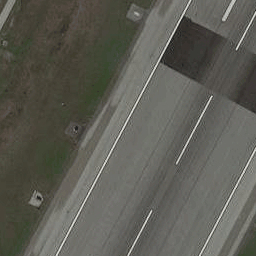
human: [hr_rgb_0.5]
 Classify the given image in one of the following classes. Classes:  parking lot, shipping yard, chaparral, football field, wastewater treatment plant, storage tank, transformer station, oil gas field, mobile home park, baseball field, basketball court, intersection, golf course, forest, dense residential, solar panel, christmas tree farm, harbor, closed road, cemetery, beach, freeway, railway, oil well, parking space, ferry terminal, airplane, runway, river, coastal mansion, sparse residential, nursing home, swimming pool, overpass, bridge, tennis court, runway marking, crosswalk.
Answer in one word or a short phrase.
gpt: runway